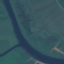
Land use / land cover class: River